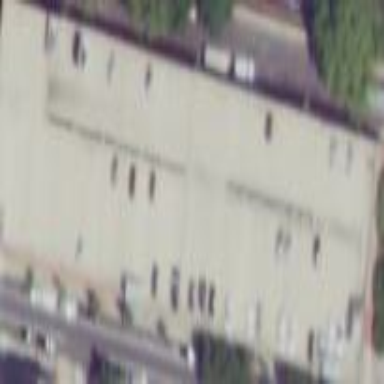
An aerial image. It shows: Multi-storey parking building.